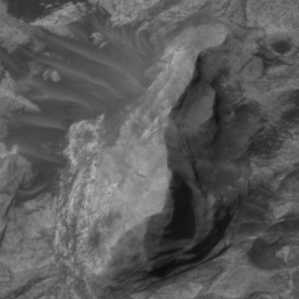
Label: non_frost